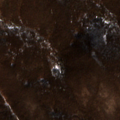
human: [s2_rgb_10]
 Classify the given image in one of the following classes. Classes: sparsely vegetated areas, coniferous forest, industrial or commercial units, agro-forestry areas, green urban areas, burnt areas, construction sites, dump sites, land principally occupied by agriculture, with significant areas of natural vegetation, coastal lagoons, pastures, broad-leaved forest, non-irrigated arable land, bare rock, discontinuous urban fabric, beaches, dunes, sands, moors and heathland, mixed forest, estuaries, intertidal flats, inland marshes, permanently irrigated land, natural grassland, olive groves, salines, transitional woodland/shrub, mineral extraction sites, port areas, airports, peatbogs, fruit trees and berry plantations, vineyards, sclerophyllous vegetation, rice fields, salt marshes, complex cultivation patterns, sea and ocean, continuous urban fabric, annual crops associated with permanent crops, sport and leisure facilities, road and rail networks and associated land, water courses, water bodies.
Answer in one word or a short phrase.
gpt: broad-leaved forest